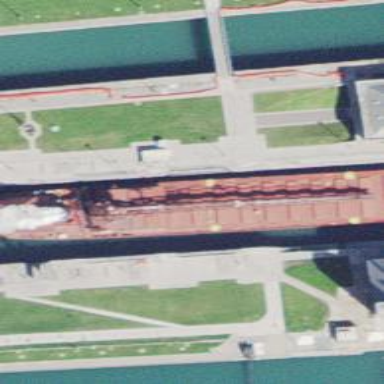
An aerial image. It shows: Lock gate on waterway.